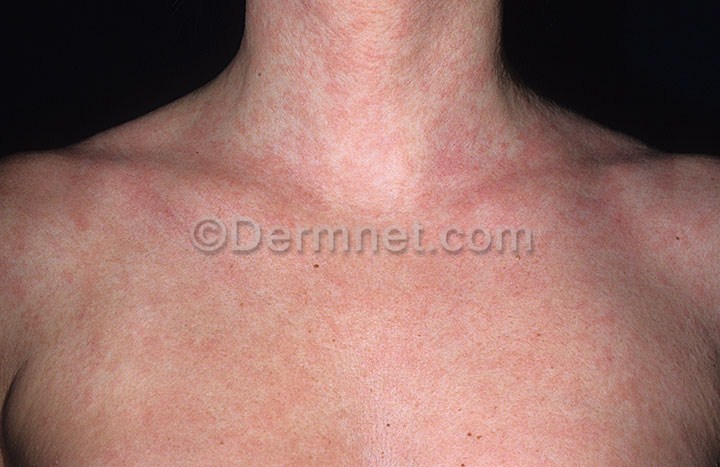
Disease: Exanthems and Drug Eruptions